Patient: sex F, age 75
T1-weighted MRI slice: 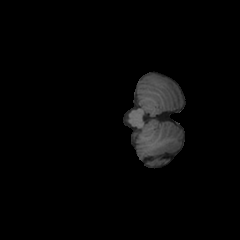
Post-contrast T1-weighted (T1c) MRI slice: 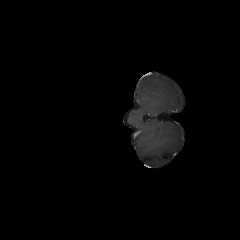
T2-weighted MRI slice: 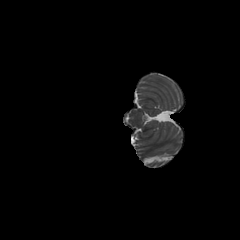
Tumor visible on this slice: no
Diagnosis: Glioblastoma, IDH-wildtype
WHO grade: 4